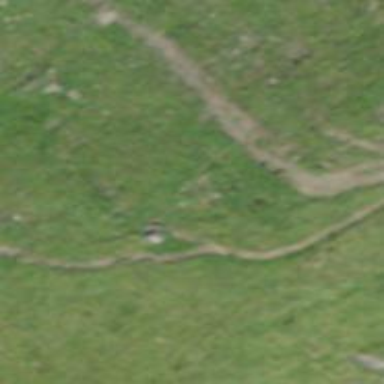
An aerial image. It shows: Path.